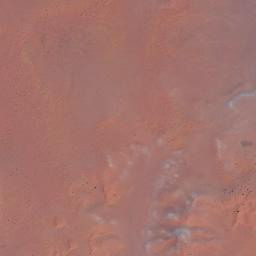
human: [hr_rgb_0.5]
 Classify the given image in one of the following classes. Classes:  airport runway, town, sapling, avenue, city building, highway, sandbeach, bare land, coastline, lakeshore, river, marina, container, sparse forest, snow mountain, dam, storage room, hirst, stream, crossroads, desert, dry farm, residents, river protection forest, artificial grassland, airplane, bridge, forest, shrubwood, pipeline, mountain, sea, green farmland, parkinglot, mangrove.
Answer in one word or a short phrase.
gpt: desert